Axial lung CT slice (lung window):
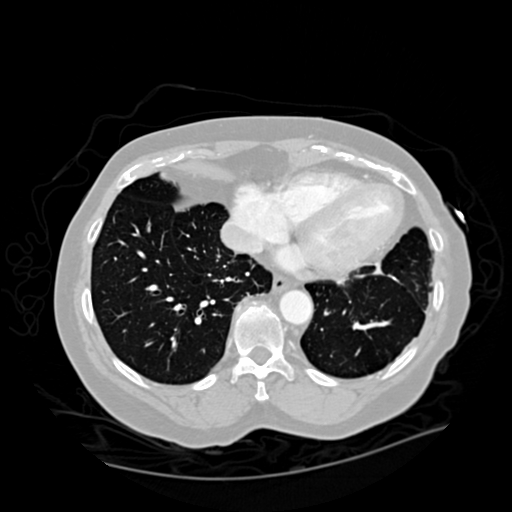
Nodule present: no